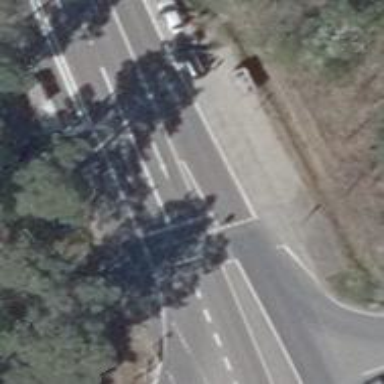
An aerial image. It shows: Asphalt secondary road with opposite-track cycleway.